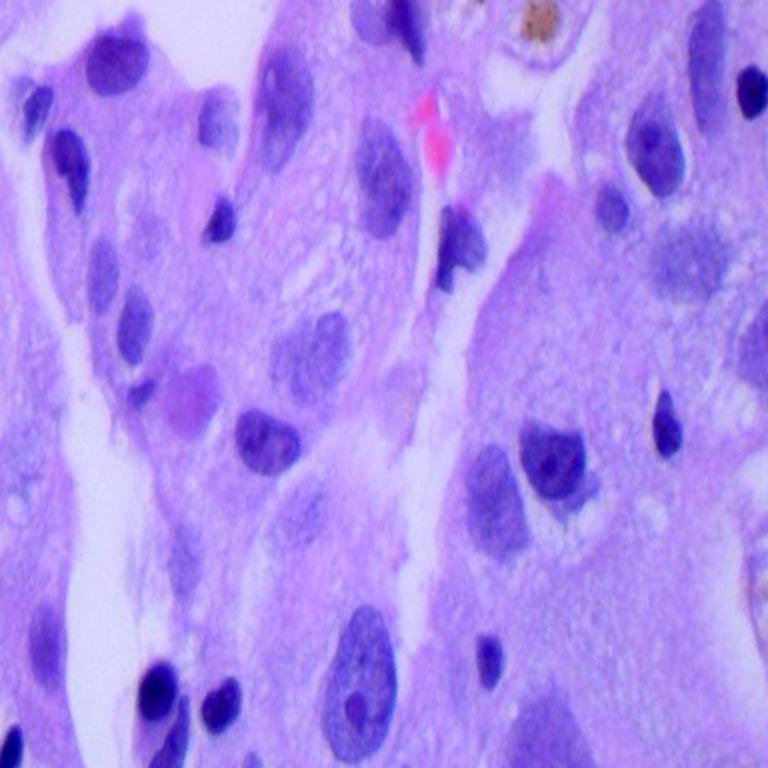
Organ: lung
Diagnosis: adenocarcinomas